【题型】解答题　【知识点】解析几何　【难度】easy
已知点 \(P\) 是抛物线 \(y^2 = 16x\) 上的动点，过 \(P\) 向 \(x\) 轴作垂线段，垂足为 \(M\)，记垂线段 \(PM\) 的中点为 \(Q\)。
\vspace{1em}
\noindent
(1) 求点 \(Q\) 的轨迹方程；
\vspace{1em}
\noindent
(2) 过点 \(F(1,0)\) 作直线 \(l\) 与点 \(Q\) 的轨迹交于 \(A\)，\(B\) 两点，且 \(\triangle AOB\) 的面积为 \(\dfrac{5}{2}\)（\(O\) 为坐标原点），求直线 \(l\) 的方程。
【解答】
\noindent
【答案】(1) \(y^2 = 4x\)
\vspace{0.5em}
\noindent
(2) \(y = \pm \dfrac{4}{3}(x-1)\)
\vspace{1em}
\noindent
【分析】(1) 设 \(Q\) 的坐标为 \((x,y)\)，则 \(P\) 的坐标为 \((x,2y)\)，代入抛物线方程计算即可；(2) 直曲联立，借助韦达定理和面积公式计算即可。
\vspace{1em}
\noindent
【解析】(1) 设 \(Q\) 的坐标为 \((x,y)\)，则 \(P\) 的坐标为 \((x,2y)\)，
\vspace{0.5em}
\noindent
又 \(P\) 点在抛物线 \(y^2 = 16x\) 上，故 \((2y)^2 = 16x\) 即 \(y^2 = 4x\)。
\vspace{0.5em}
\noindent
(2) 设直线 \(l\) 的方程为 \(x = my + 1\)，\(A(x_1,y_1)\)，\(B(x_2,y_2)\)，

\vspace{0.5em}
\noindent
联立方程组
\[
\begin{cases}
y^2 = 4x \\
x = my + 1
\end{cases}
\]
得：\(y^2 - 4my - 4 = 0\)，有 \(\Delta = 16m^2 + 16 > 0\)，
\vspace{0.5em}
\noindent
则 \(y_1 + y_2 = 4m\)，\(y_1y_2 = -4\)，
\[
\begin{split}
S_{\triangle AOB} &= \frac{1}{2}|OF||y_1 - y_2| = \frac{1}{2}\sqrt{(y_1 + y_2)^2 - 4y_1y_2} \\
&= \frac{1}{2}\sqrt{16m^2 + 16} = \frac{5}{2}
\end{split}
\]
解得：\(m = \pm \dfrac{3}{4}\)，
\vspace{0.5em}
\noindent
所以直线 \(l\) 的方程为 \(x = \pm \dfrac{3}{4}y + 1\)，即：\(y = \pm \dfrac{4}{3}(x-1)\)。
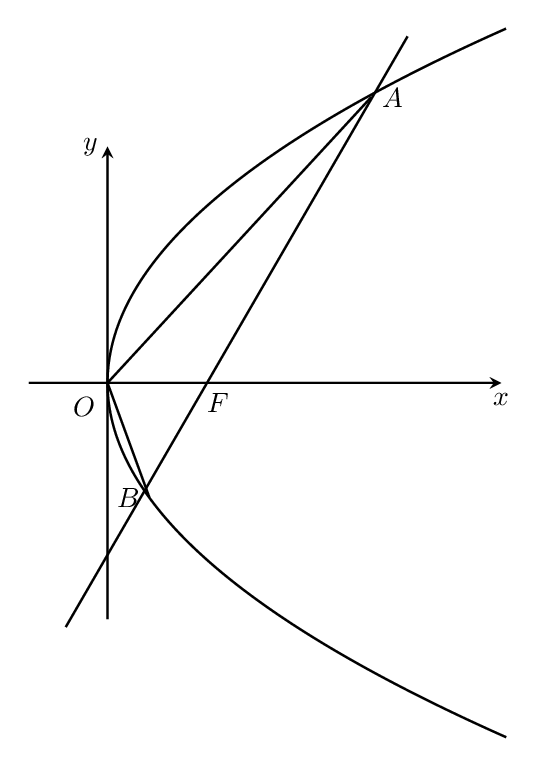